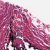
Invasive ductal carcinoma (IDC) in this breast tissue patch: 0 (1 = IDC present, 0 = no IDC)